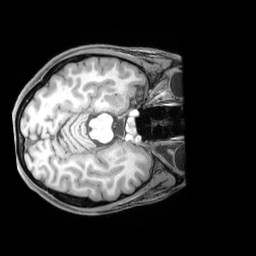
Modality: T1w
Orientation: axial
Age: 25
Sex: female
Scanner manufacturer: siemens
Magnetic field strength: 3 T
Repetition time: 1.97 s
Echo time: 0.00206 s